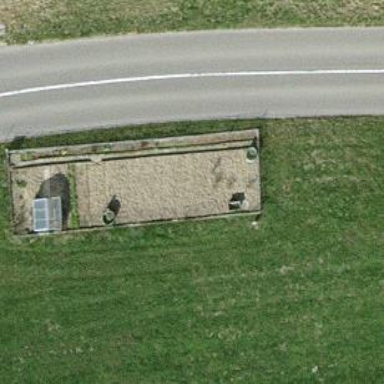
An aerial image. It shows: Residential garden enclosed by fence.